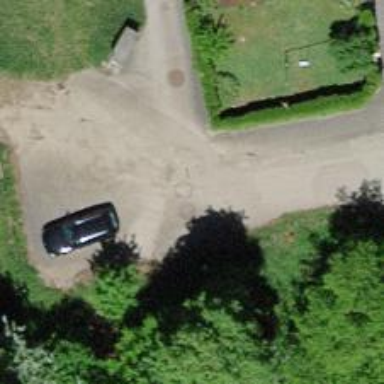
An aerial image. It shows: Turning circle on the road.